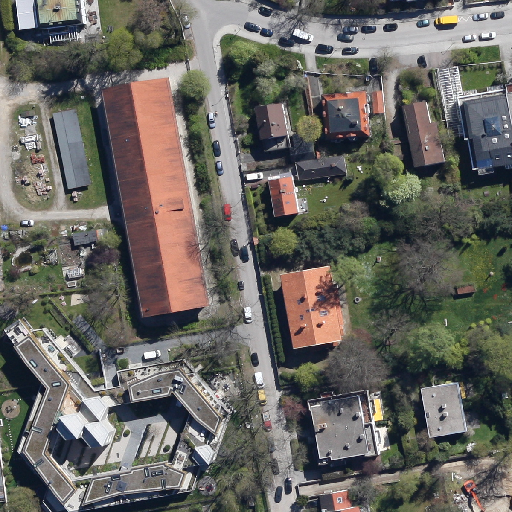
Referring expression: vehicle driving on the road